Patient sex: M
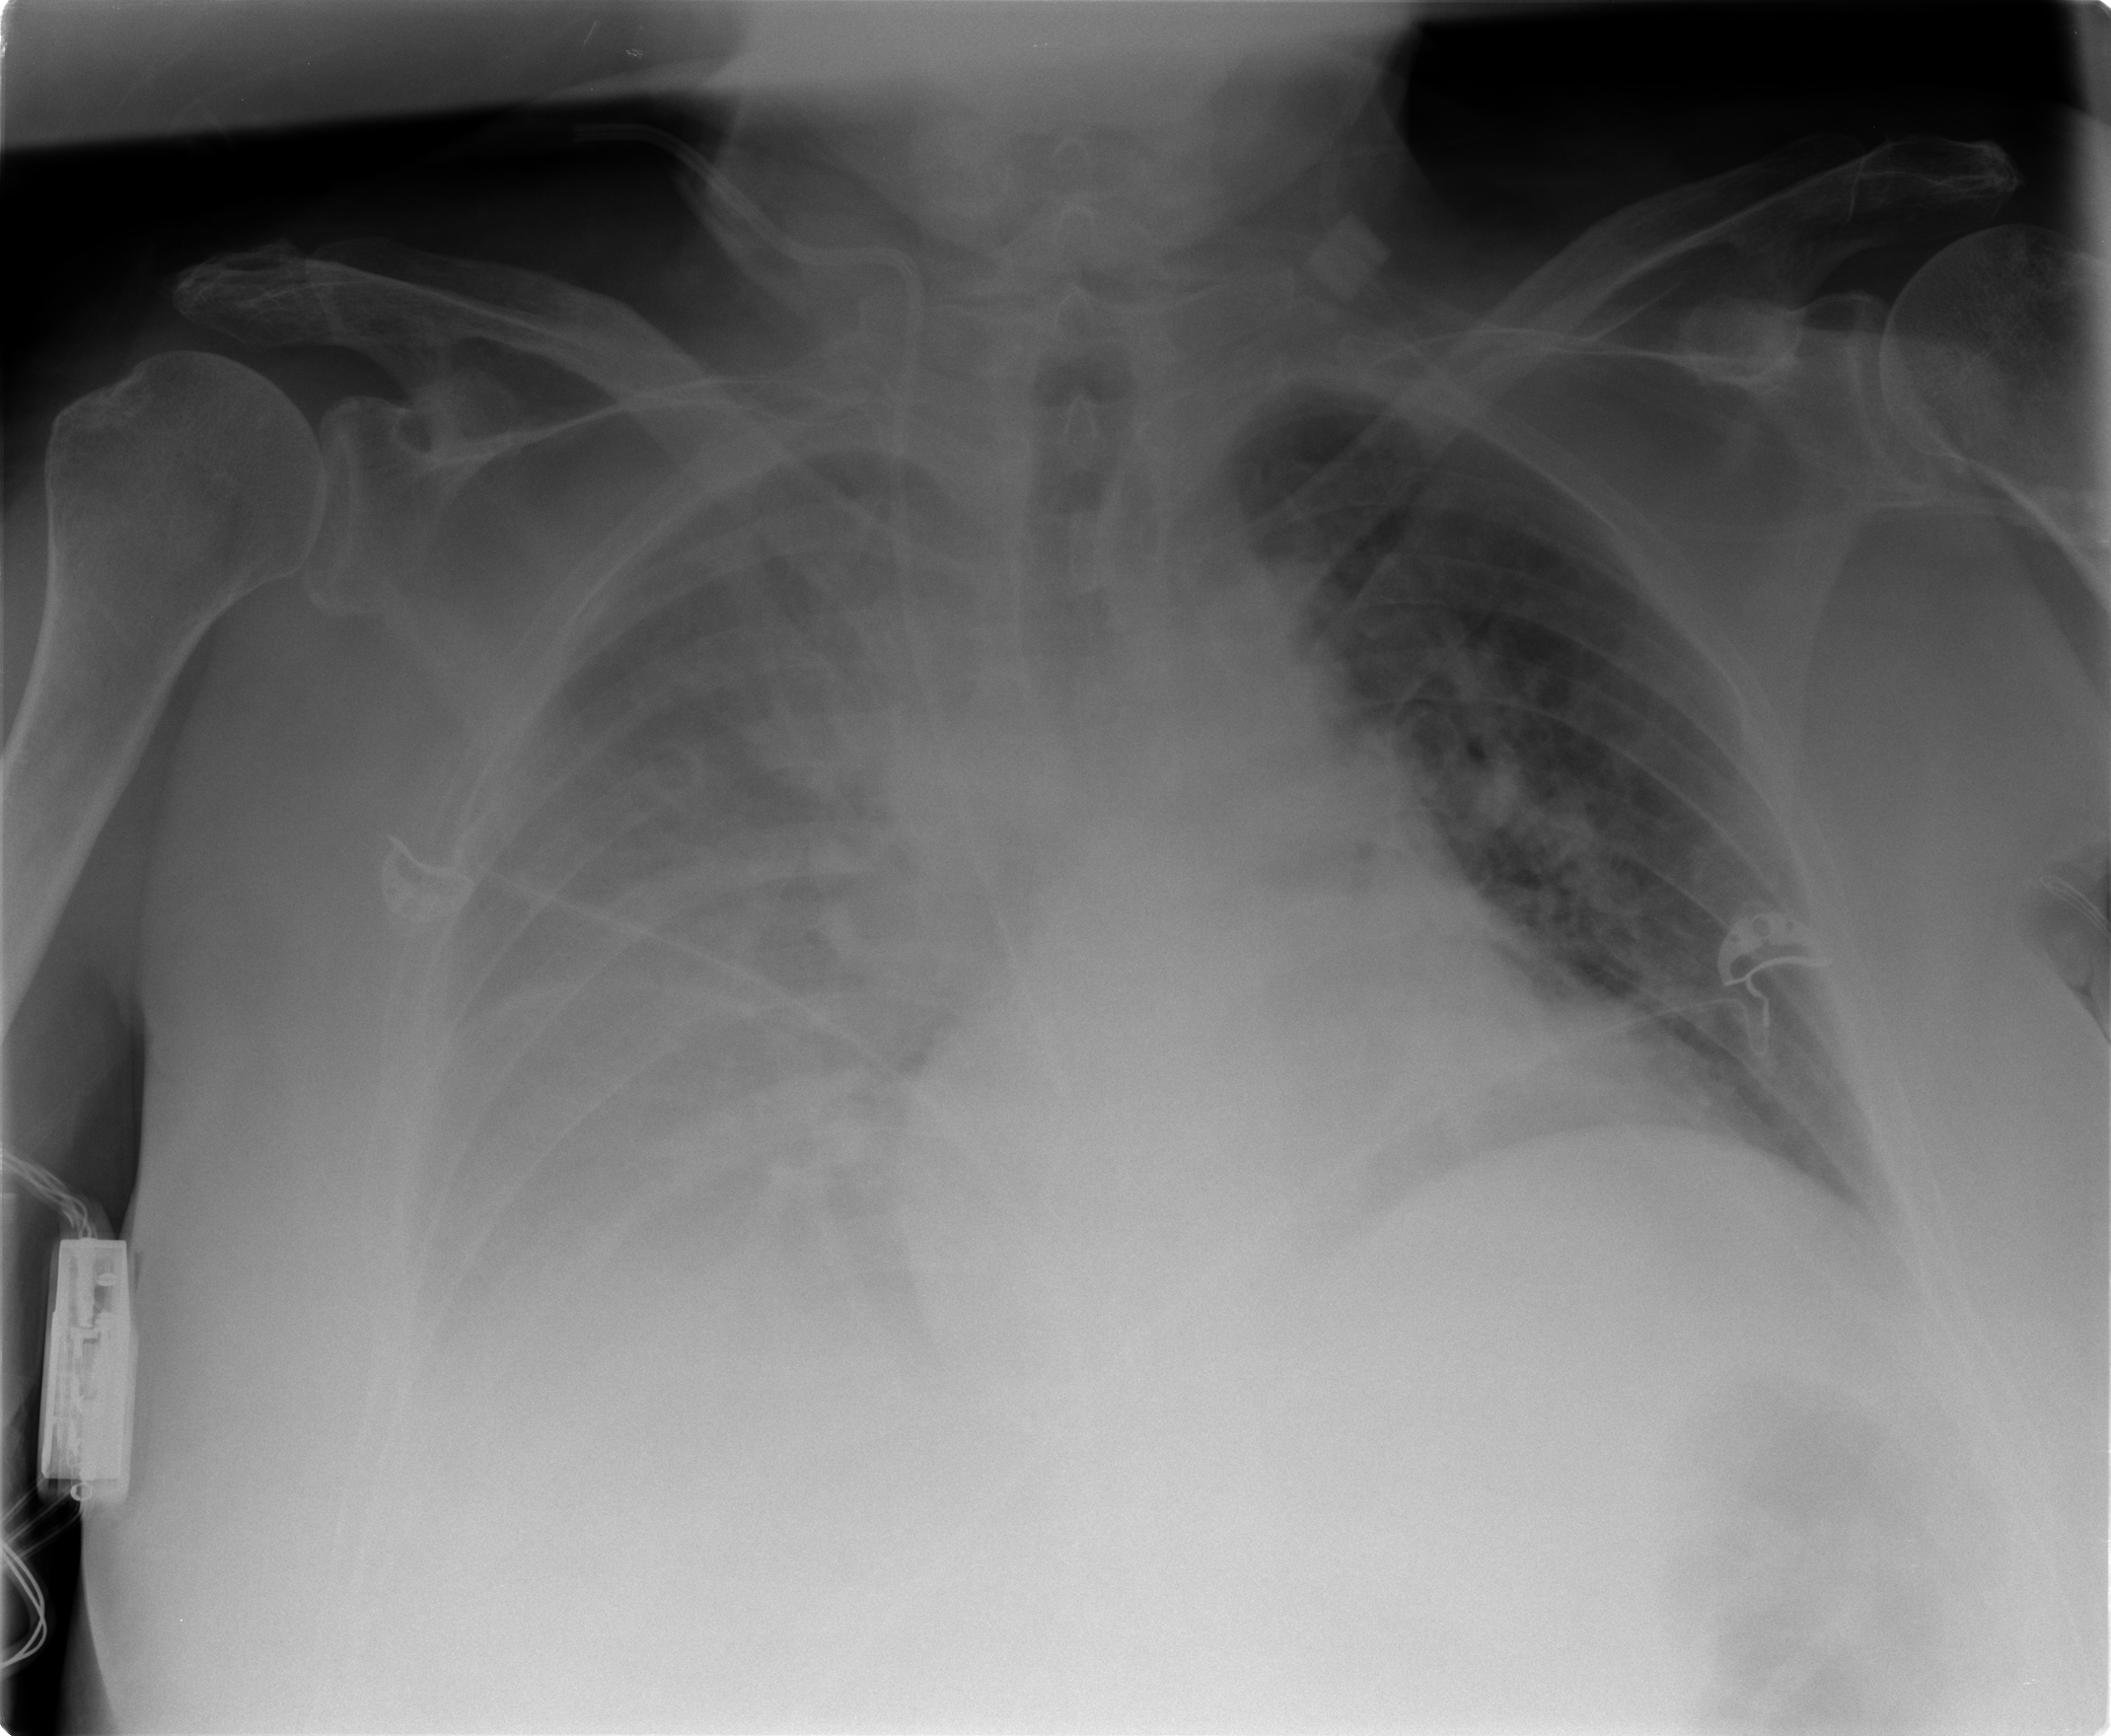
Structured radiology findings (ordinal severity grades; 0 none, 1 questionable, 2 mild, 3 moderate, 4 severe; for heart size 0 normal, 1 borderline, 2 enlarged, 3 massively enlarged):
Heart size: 1
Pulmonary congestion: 1
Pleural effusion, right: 3
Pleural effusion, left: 1
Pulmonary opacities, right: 1
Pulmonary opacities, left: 0
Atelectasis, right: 2
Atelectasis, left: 2